Question: I want it so when the window is '800px' wide or below it hides the menu '<div>' and shows the and upon clicking the icon I want the menu to appear in a neat layout so that an iPhone can view it at '320px',
This is my current HTML.
'''
<div id="header">
<div class="wrap">
<div id="logo">
<p>LOGO HERE</p>
</div><!--logo-->
<div id="menu_wrapper">
<ul id="nav">
<div id="homeBtn"><a href="index.php"><span id="homeBtnImg"></span></a></div>
<li><a href="#">WORK</a></li>
<li><a href="#">SERVICES</a></li>
<li><a href="#">ABOUT</a></li>
<li id="end"><a href="#">CONTACT</a></li>
</ul>
</div>
</div><!--wrap-->
</div><!--header-->
'''

Also as a <URL>
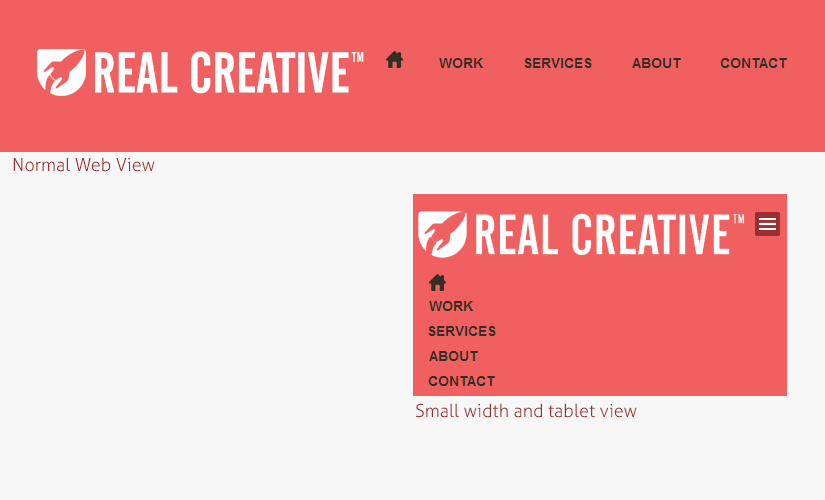
Answer: I think I understand the problem enough to offer a solution.
Absolutely positioned and floating elements can overlap. When clicking on the the element is given 'float: right' which will also give the element 'display: block'; this means that it takes up '100%' of the width and pushes the whole vertical navigation leftwards towards the logo. A further problem arises in that the '#logo' is rendered over the top of the menu (the 'z-index' here is not working), so the is no longer sees the due to another element being rendered over the top.
'z-index' is not working because positioned elements create a new stacking context - see <URL> for more information about this.
The CSS 'float' should not be needed here and could be replaced with 'inline-block' or 'table-cell' display values. I have also removed 'z-index' in my demo.
Finally, I have changed the '$(window).resize()' calculation to remove the class at the same width as the '@media' query since there was '100px' of width when a previously vertical menu could disappear before changing to a horizontal one.
(based on requested <URL>
With the added information, this solution can be much cleaner and I can also remove the 'display: table-cell' from the original answer (left in below).
<URL>
'''
<div id="header">
<div id="logo">
<p>LOGO HERE</p>
<span id="menu">&#9776;</span>
</div>
<ul id="nav">
<li id="homeBtn"><a href="index.php"><span id="homeBtnImg"></span></a></li>
<li><a href="#">WORK</a></li>
<li><a href="#">SERVICES</a></li>
<li><a href="#">ABOUT</a></li>
<li><a href="#">CONTACT</a></li>
</ul>
</div>
'''
'''
#header {
background-color: #f06060;
padding: 52px 0px;
}
#logo {
display:inline-block;
width: 348px;
height: 57px;
border:1px dotted black;
position:relative;
}
#menu {
position: absolute;
right: 0;
top: 15px;
display:none;
}
#nav {
list-style: none;
padding: 0;
display: inline-block;
}
#nav.vertical {
display: block;
padding-left: 20px;
}
#nav.vertical li {
display: list-item;
line-height: 40px;
}
#nav li {
display:inline-block;
padding-right: 40px;
}
#nav li:last-child {
padding-right: 0;
}
@media screen and (max-width: 800px) {
#menu {
display: inline-block;
}
#nav {
display: none;
}
}
'''
Same as original answer below.
---
See <URL> or the code below.
'''
<div id="header">
<div id="wrap">
<div id="logo">
<p>LOGO HERE</p>
</div>
<div id="menu_wrapper">
<div id="menu">&#9776;</div>
<ul id="nav">
<li id="homeBtn"><a href="index.php"><span id="homeBtnImg"></span></a></li>
<li><a href="#">WORK</a></li>
<li><a href="#">SERVICES</a></li>
<li><a href="#">ABOUT</a></li>
<li><a href="#">CONTACT</a></li>
</ul>
</div>
</div>
</div>
'''
'''
#header {
background-color: #f06060;
padding: 52px 0px;
display:table;
width:100%;
}
#wrap {
display:table-row;
}
#logo {
display:table-cell;
width: 338px;
height: 57px;
}
#menu {
display:none;
}
#menu_wrapper {
display:table-cell;
text-align:right;
padding-right:5px;
}
#nav {
list-style: none;
padding: 0;
text-align: left;
}
#nav.vertical {
display: block;
}
#nav.vertical li {
display: list-item;
line-height: 40px;
}
#nav li {
display:inline-block;
padding-right: 40px;
}
#nav li:last-child {
padding-right: 0;
}
@media screen and (max-width: 800px) {
#menu {
display: block;
}
#nav {
display: none;
}
}
'''
'''
$(window).resize(function(){
if (window.innerWidth > 800) {
$("#nav").removeClass('vertical');
}
});
$("#menu").click(function(){
$("#nav").toggleClass('vertical');
return false;
});
'''